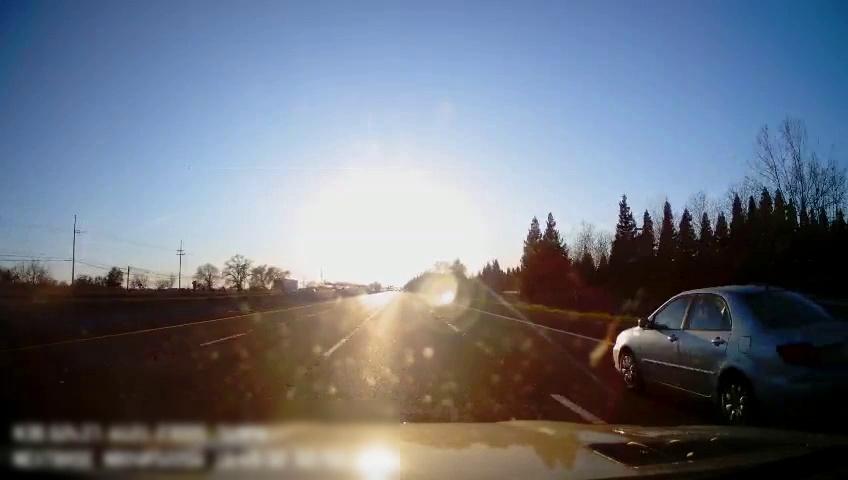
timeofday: Day
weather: Sunny
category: Drivable Space
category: Vehicles | Car
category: Vehicles | Truck
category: Lanes | Alternate Lane
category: Lanes | Alternate Lane
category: Lanes | Current Lane
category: Lanes | Current Lane
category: Lanes | Alternate Lane